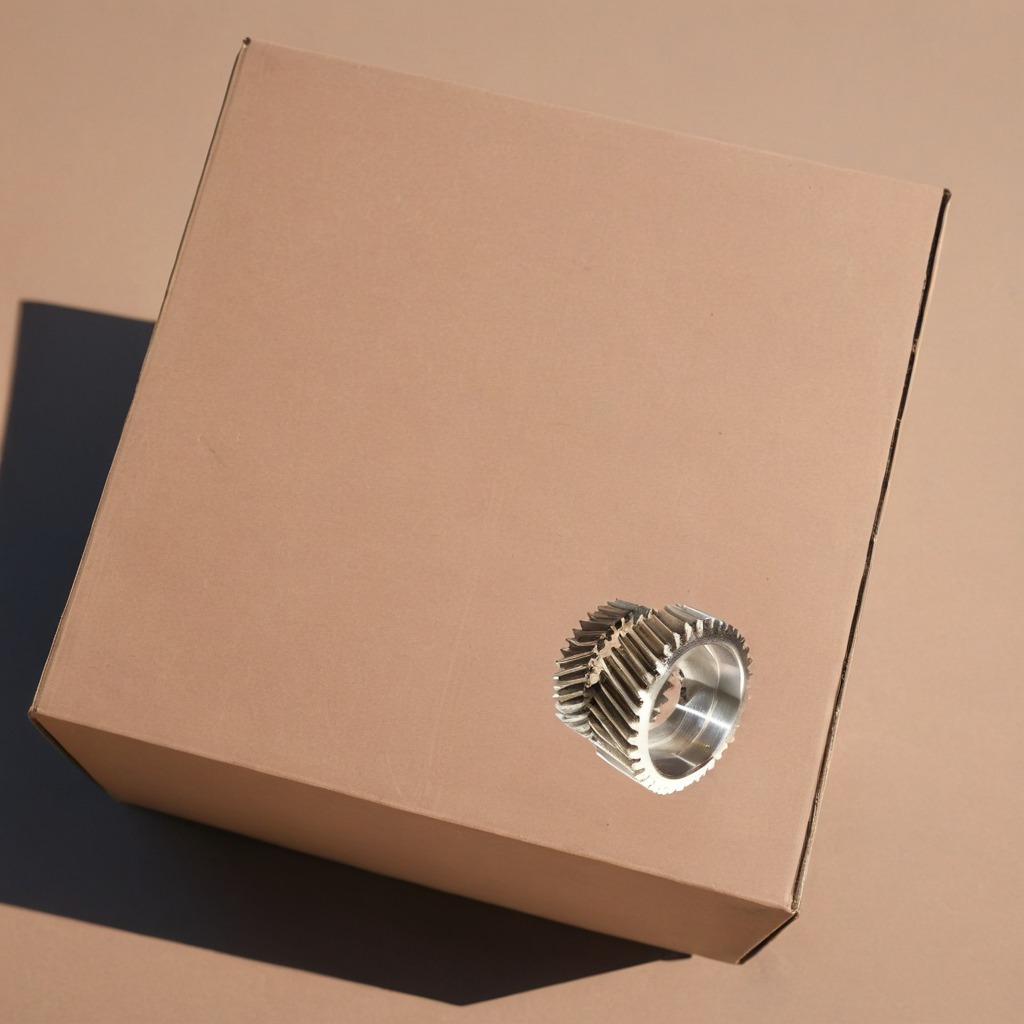
A steel gear with teeth is lying on a clean dry cardboard box surface in an outdoor workshop during daytime bright natural light soft shadows slightly creased but